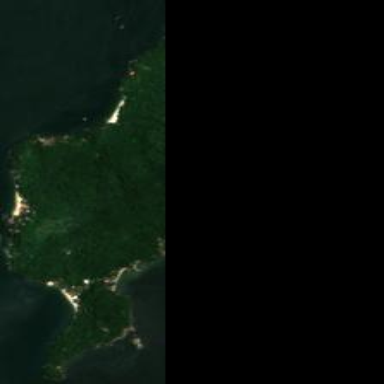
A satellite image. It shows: Island with natural coastline.